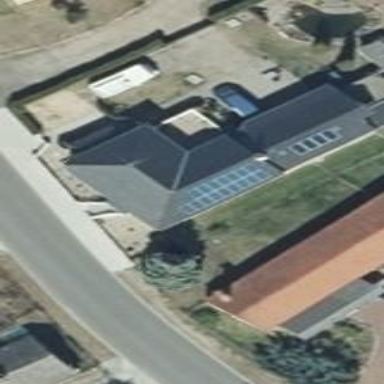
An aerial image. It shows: House with multiple building parts.